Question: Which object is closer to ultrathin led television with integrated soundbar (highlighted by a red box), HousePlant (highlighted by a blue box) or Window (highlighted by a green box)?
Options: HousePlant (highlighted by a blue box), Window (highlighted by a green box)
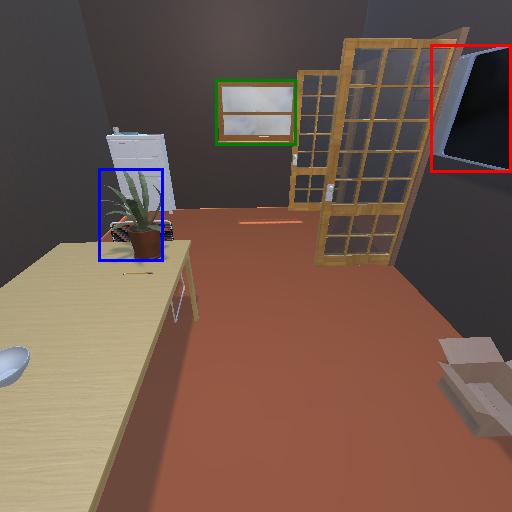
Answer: HousePlant (highlighted by a blue box)